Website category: university
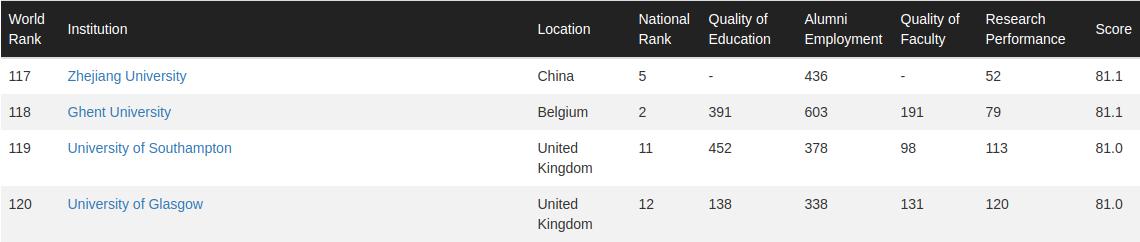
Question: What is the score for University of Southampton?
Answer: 81.0

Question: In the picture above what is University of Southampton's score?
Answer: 81.0

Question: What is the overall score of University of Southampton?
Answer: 81.0

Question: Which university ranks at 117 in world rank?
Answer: Zhejiang University

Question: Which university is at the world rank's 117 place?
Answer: Zhejiang University

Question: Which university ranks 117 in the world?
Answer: Zhejiang University

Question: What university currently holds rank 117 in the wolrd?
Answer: Zhejiang University

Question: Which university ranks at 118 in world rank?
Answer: Ghent University

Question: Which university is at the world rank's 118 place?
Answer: Ghent University

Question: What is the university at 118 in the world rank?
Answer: Ghent University

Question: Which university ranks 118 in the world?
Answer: Ghent University

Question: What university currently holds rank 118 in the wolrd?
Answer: Ghent University

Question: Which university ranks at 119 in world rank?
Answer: University of Southampton

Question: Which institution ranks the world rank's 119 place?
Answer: University of Southampton

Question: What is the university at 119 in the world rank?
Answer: University of Southampton

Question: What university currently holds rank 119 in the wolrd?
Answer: University of Southampton

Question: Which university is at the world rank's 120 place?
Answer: University of Glasgow

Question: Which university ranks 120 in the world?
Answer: University of Glasgow

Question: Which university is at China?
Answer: Zhejiang University

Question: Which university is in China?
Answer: Zhejiang University

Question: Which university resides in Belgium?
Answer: Ghent University

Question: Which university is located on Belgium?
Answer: Ghent University

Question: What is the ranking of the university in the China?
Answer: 117

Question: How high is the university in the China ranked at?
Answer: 117

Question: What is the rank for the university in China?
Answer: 117

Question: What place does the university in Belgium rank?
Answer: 118

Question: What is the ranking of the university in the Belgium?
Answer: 118

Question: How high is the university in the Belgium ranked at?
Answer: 118

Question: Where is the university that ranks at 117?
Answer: China

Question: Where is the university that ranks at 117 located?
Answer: China

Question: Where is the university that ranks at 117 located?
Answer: China

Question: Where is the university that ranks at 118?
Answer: Belgium

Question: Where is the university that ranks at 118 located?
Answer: Belgium

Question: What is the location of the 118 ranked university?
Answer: Belgium

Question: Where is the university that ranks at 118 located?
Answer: Belgium

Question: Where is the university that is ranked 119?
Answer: United Kingdom

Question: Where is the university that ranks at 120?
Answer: United Kingdom

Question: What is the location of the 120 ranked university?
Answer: United Kingdom

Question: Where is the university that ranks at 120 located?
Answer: United Kingdom